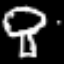
Label: mushroom